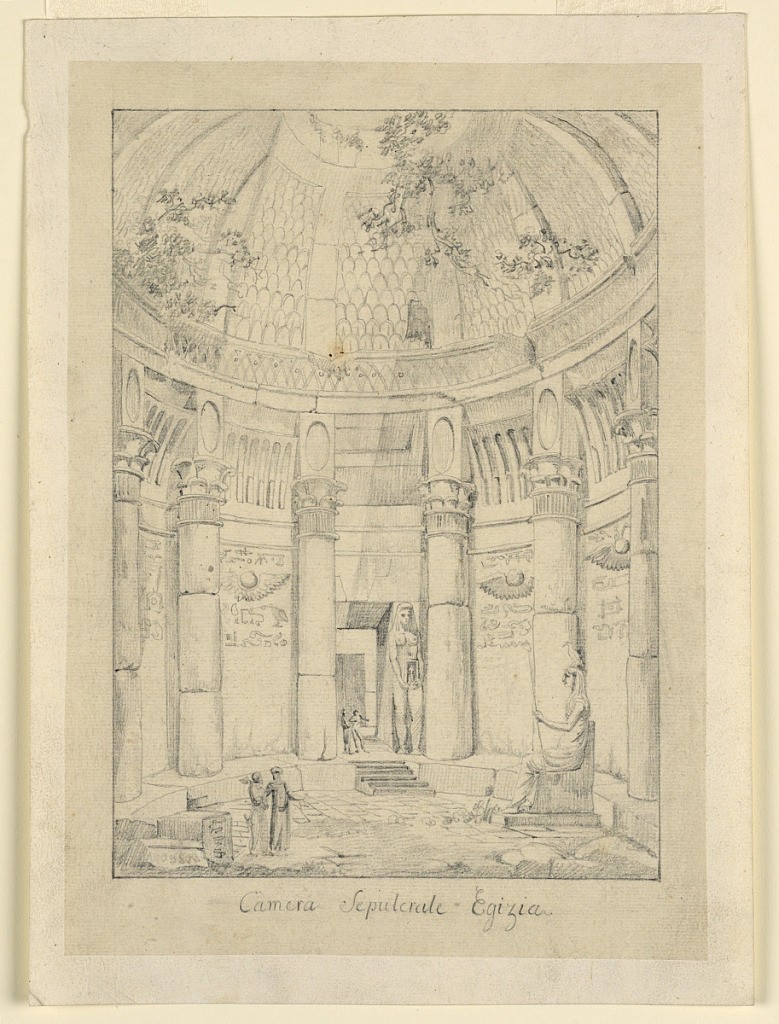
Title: Stage Design, Sepulchral Building in Egyptian Style
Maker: Mauro Antonio Tesi, Italian, 1730 - 1766
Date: after 1787
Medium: Graphite on laid paper
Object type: Drawing
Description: Vertical rectangle. Interior of Egyptian sepulchral building, decorated with inscriptions and image of an Egyptian goddess. Two groups of figures in conversation at foreground and background.